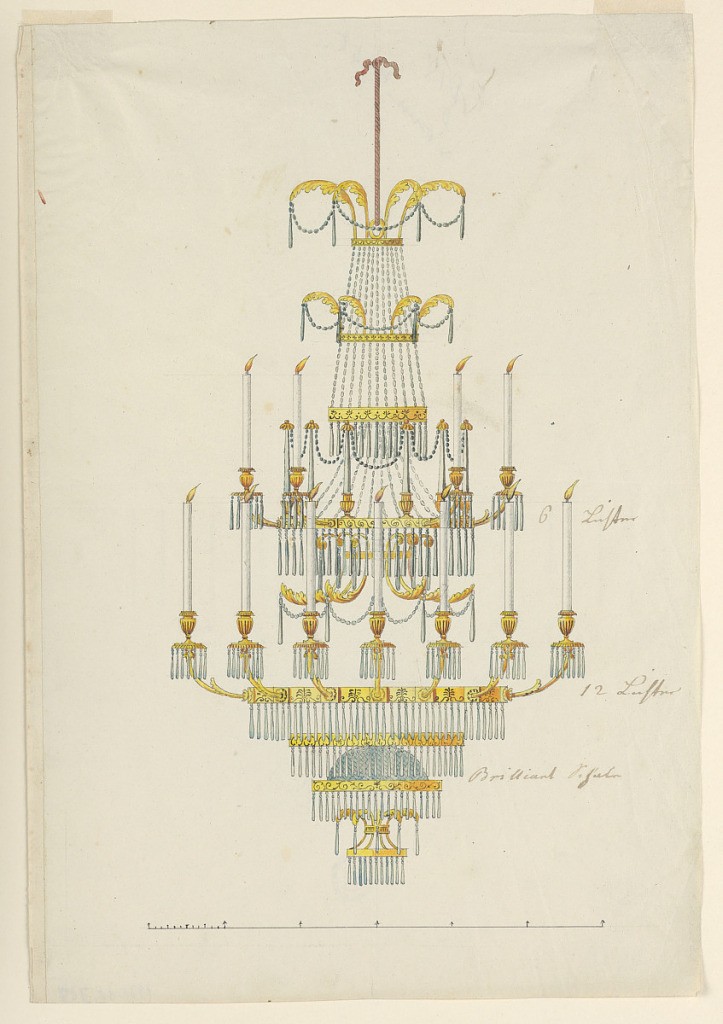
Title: Design for a Chandelier
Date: ca. 1830
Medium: Pen and black ink, brush and watercolor, graphite on paper
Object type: Drawing
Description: Vertical rectangle. Design for a chandelier, hanging on a cord. Intended for eighteen burning candles; eleven are shown, six being held by arms fastened to an upper ring, and some in the same manner by a lower ring. Upon the rims of the upper ring stand six sockets with glass candles. Three more rings are above and below; one of the latter ones supports a standing diamond glass bowl. Many drops and chains of glass.